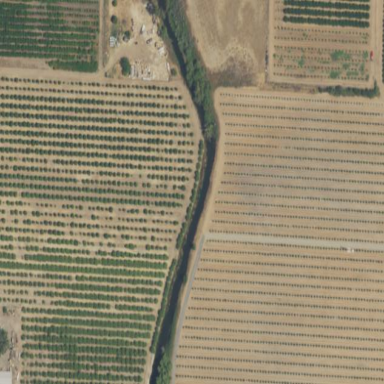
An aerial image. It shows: Orchard.